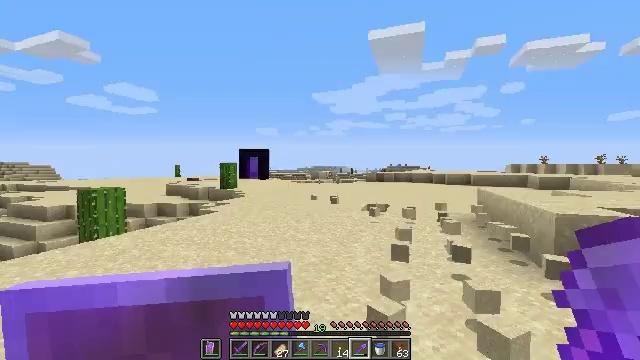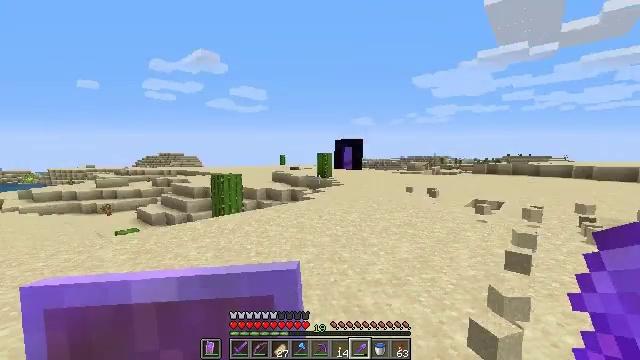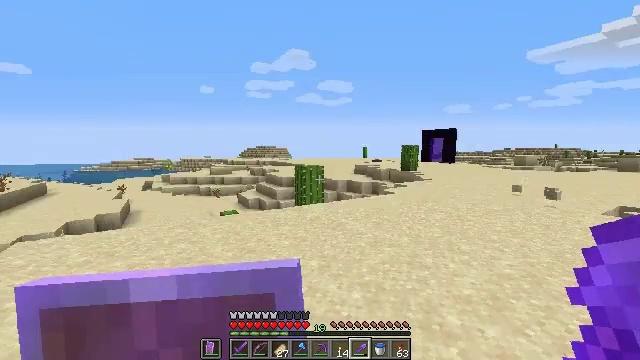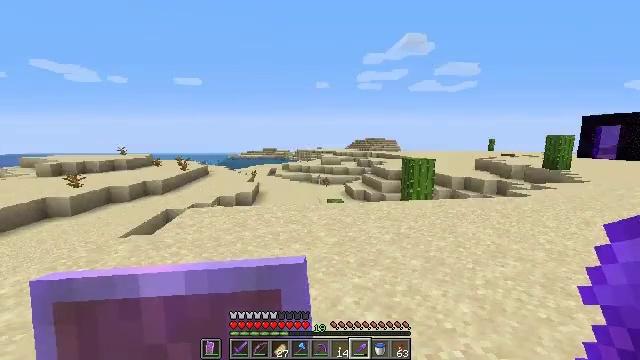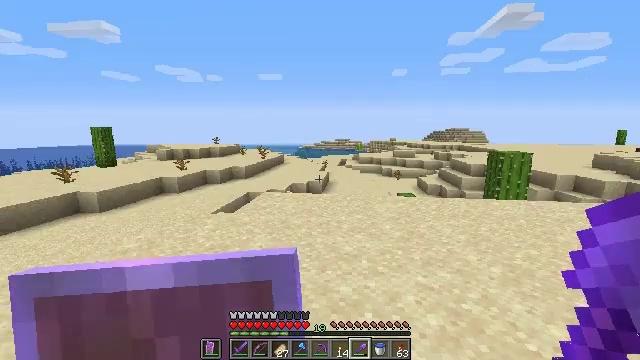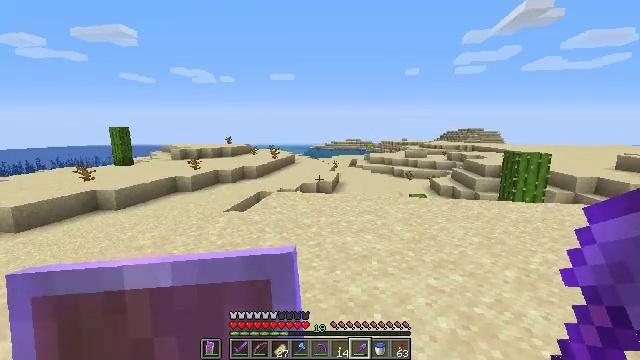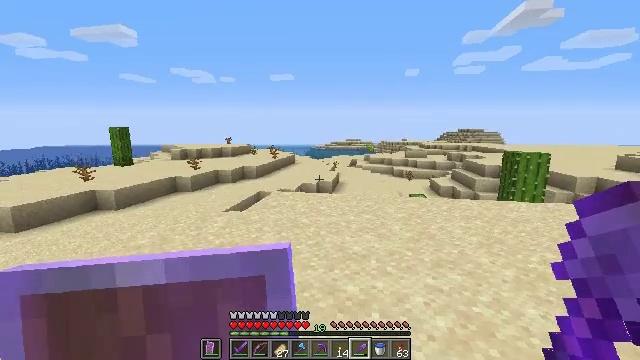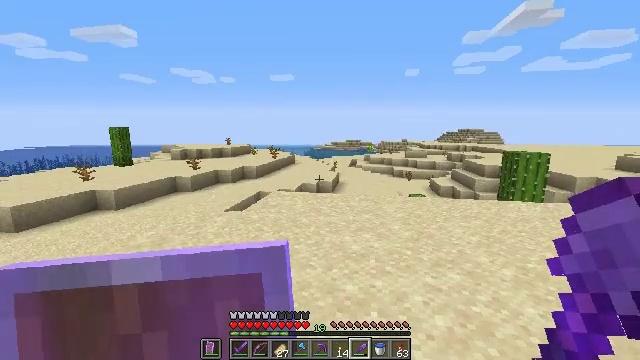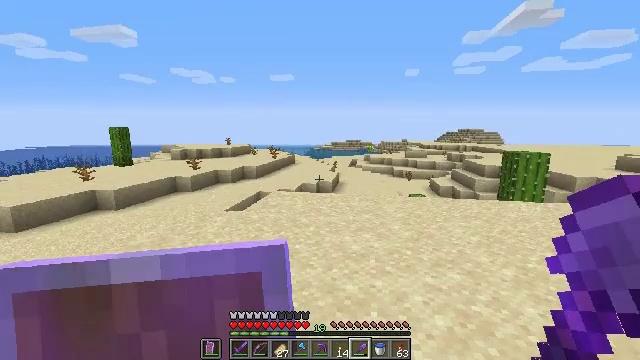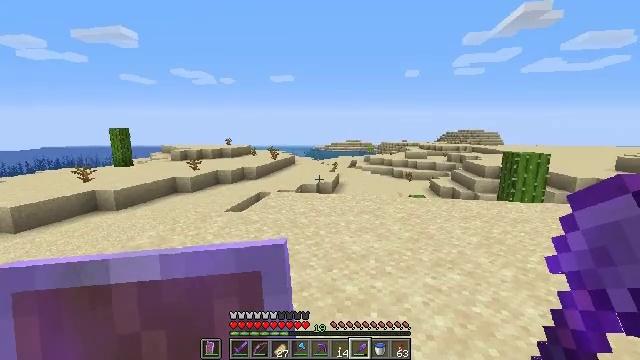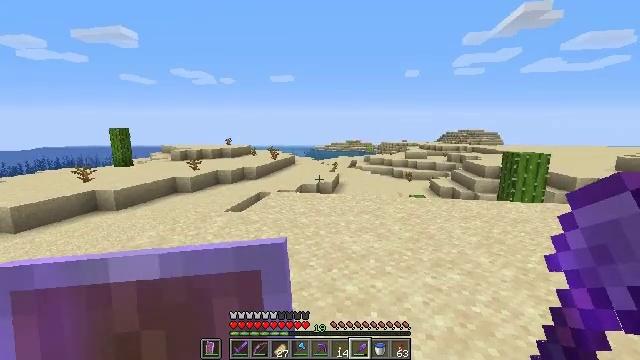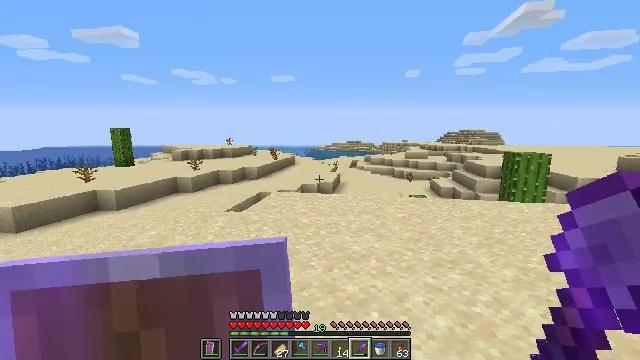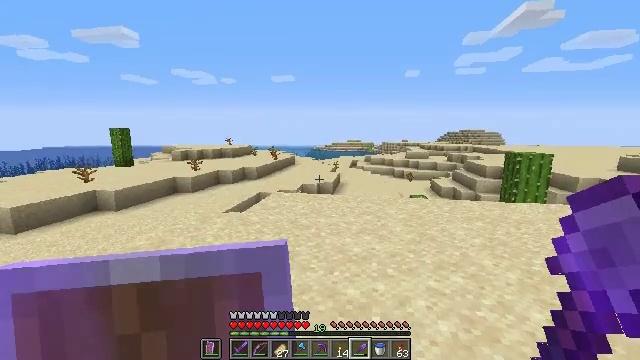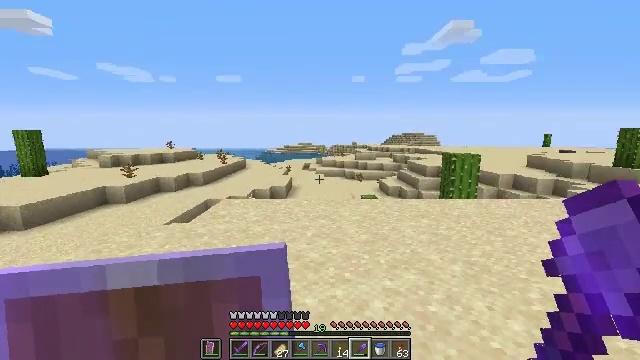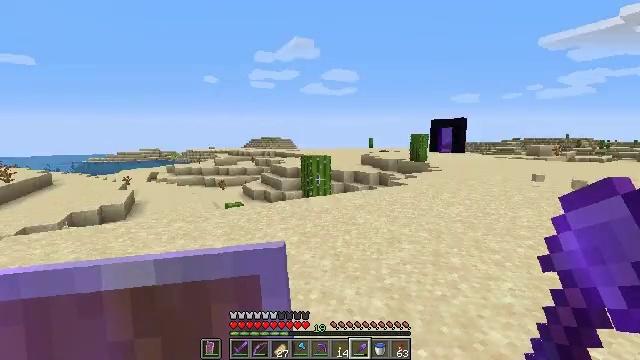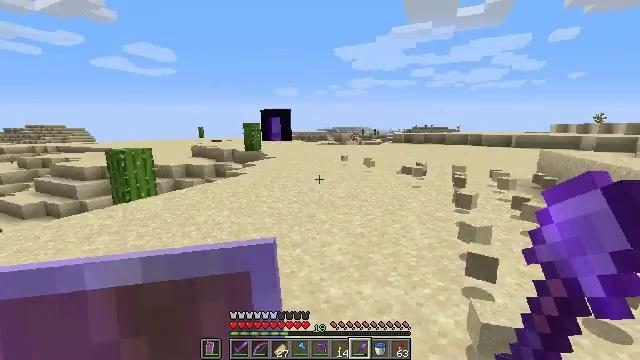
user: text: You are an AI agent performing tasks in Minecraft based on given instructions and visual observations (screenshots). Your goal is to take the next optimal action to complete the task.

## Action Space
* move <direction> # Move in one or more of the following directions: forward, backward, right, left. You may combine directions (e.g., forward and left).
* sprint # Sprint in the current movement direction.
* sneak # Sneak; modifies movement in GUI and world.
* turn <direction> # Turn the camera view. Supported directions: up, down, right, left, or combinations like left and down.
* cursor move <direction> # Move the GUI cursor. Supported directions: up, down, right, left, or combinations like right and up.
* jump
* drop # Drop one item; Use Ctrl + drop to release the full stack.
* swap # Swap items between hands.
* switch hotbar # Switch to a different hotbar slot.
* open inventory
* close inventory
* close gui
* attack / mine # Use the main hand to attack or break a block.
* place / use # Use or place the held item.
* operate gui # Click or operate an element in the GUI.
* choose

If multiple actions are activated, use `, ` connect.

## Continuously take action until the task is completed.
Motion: motion action
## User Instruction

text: Gather sand from the desert.
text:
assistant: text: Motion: move forward, turn left and down
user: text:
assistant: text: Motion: turn left and down
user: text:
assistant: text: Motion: turn left and down
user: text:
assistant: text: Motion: turn left and down
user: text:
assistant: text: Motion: turn left
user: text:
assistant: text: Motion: no_op
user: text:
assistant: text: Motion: no_op
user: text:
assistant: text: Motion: no_op
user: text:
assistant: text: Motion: no_op
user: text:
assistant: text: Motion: no_op
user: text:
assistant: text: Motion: no_op
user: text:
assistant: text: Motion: move forward
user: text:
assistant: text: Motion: move forward, turn right
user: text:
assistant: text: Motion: move forward, turn right
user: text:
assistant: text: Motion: move forward, turn right and down
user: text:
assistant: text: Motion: move forward, turn right and down
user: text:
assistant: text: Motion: move forward, turn right and down
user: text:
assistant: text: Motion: move forward
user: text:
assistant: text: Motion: move forward
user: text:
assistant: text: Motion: move forward
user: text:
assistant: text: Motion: move forward
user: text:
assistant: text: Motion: move forward
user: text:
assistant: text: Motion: move forward
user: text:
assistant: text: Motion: move forward
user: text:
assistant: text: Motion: move forward, turn right
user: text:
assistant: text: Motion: move forward, turn right
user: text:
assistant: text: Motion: move forward, turn right and down
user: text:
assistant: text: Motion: move forward, turn right and down
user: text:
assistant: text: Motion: move forward and move right, turn right and down
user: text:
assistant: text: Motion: move right